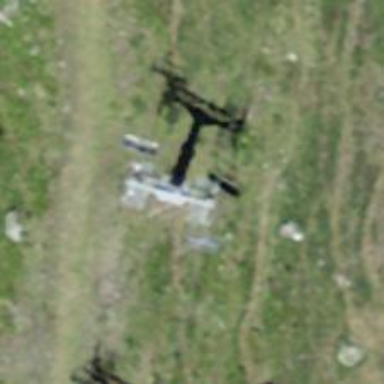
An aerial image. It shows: Pylon for aerialway.